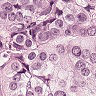
Metastatic tissue present: yes